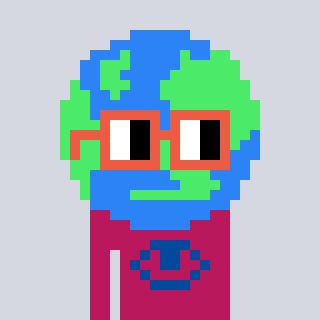
a pixel art character with square orange glasses, a earth-shaped head and a darkpink-colored body on a cool background